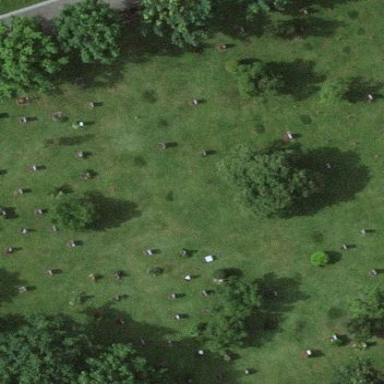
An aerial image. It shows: Sector in the cemetery.